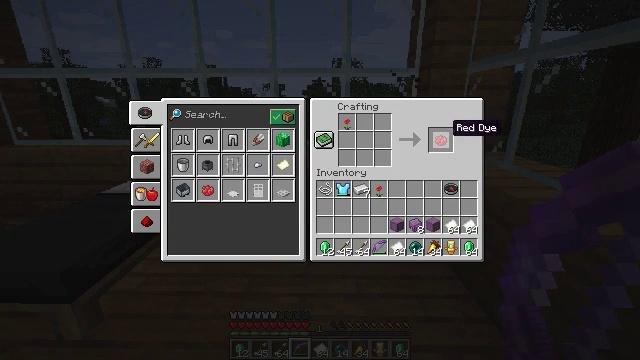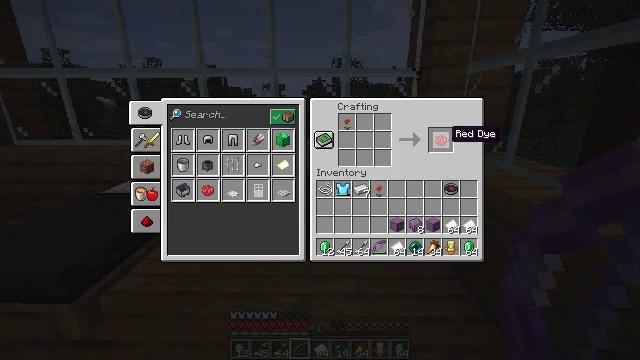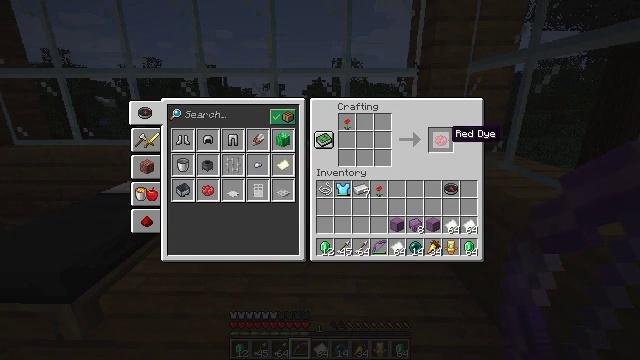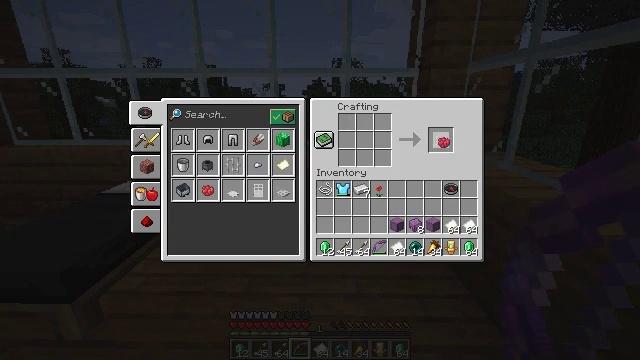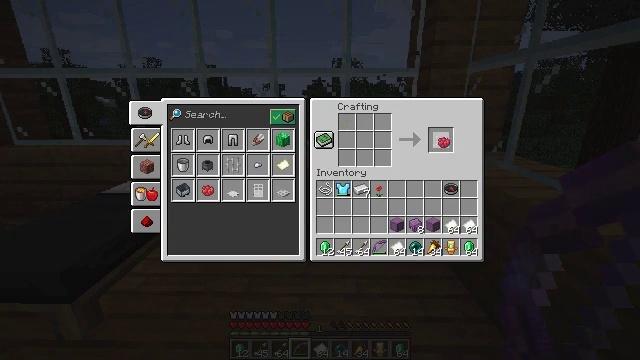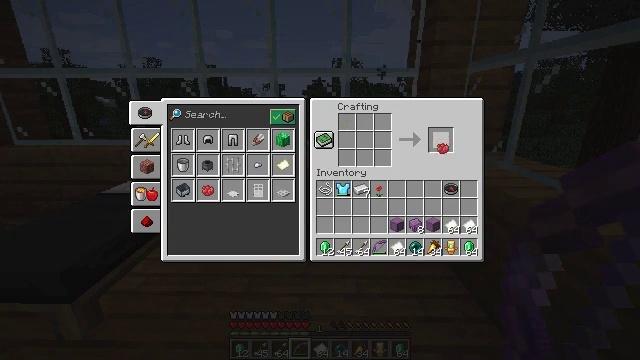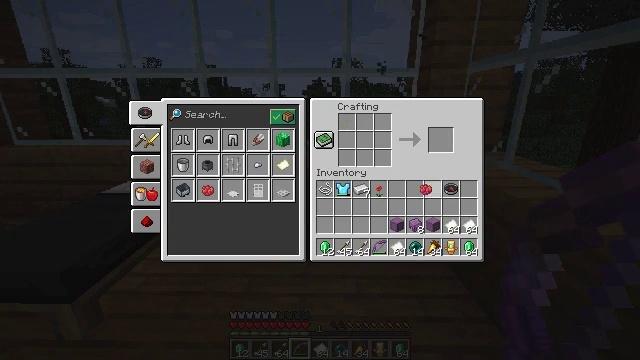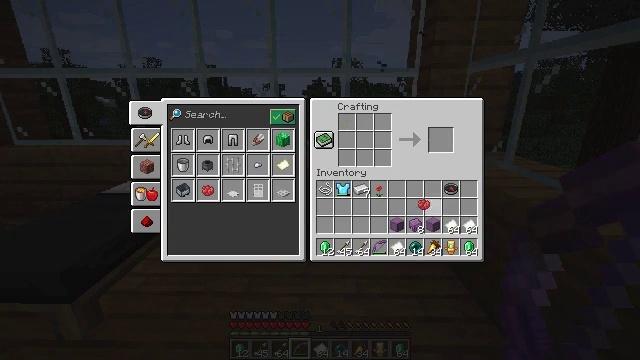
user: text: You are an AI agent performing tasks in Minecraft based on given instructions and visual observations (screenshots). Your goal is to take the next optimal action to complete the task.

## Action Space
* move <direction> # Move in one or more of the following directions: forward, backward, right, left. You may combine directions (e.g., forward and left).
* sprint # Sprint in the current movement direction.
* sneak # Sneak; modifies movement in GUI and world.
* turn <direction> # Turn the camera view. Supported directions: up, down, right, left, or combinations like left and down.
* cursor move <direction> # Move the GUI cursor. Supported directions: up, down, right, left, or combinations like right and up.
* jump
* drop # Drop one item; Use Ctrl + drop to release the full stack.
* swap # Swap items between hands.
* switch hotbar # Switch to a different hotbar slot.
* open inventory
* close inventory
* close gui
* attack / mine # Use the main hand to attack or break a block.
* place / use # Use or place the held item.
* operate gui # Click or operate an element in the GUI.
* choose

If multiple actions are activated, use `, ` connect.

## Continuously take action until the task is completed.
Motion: motion action
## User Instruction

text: Turn a poppy or rose bush into red dye.
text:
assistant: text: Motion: no_op
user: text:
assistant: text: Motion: no_op
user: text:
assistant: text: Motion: operate gui
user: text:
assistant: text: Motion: operate gui
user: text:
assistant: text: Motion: no_op
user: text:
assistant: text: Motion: cursor move left and down
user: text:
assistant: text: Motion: cursor move down
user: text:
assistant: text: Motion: operate gui